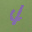
Label: 4